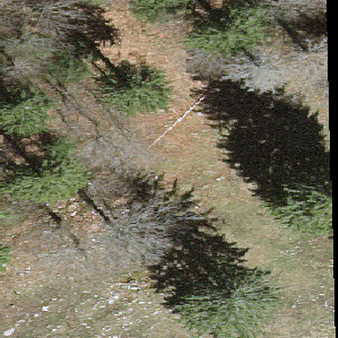
Label: other